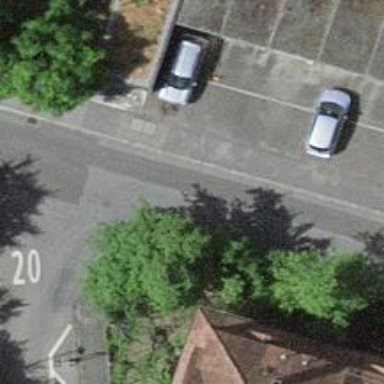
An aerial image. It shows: Kerb serving as barrier.